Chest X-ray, PA view. Patient: 68 years old, sex M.
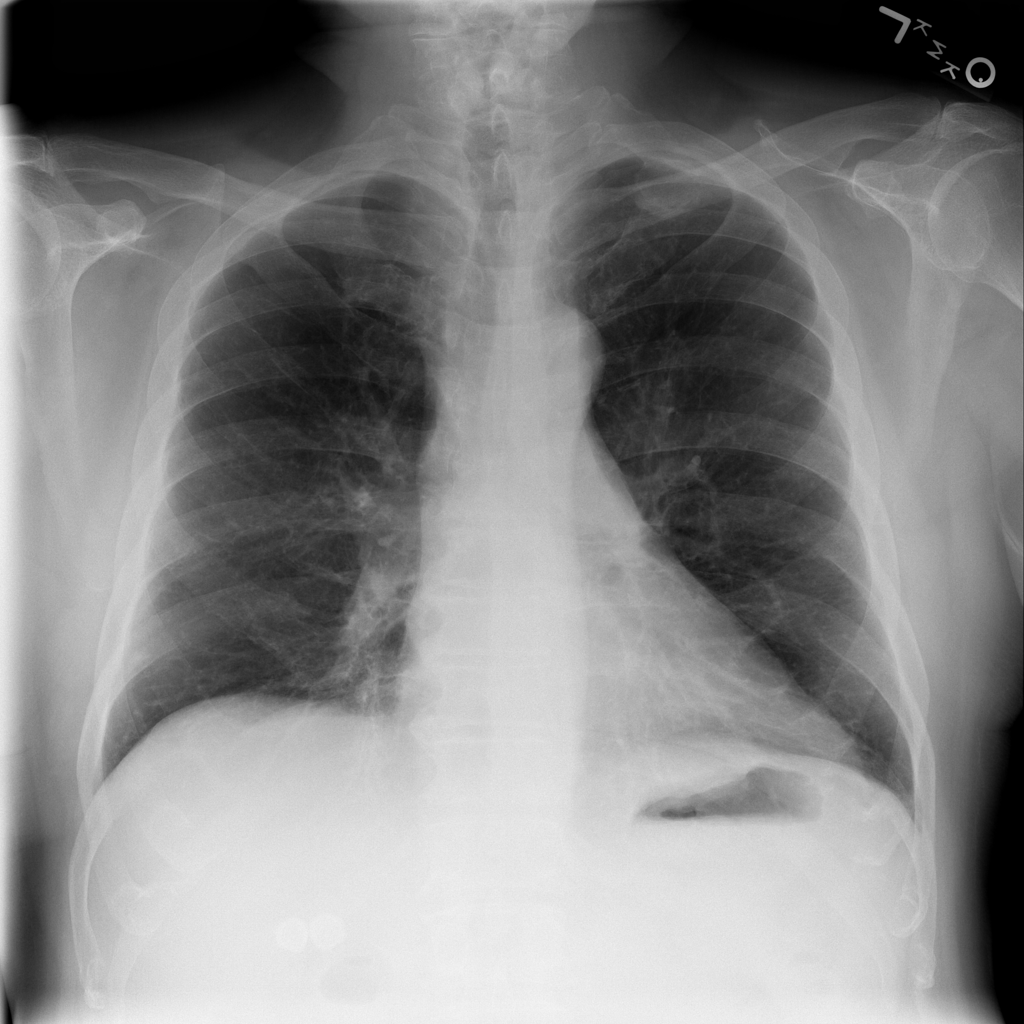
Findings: Mass